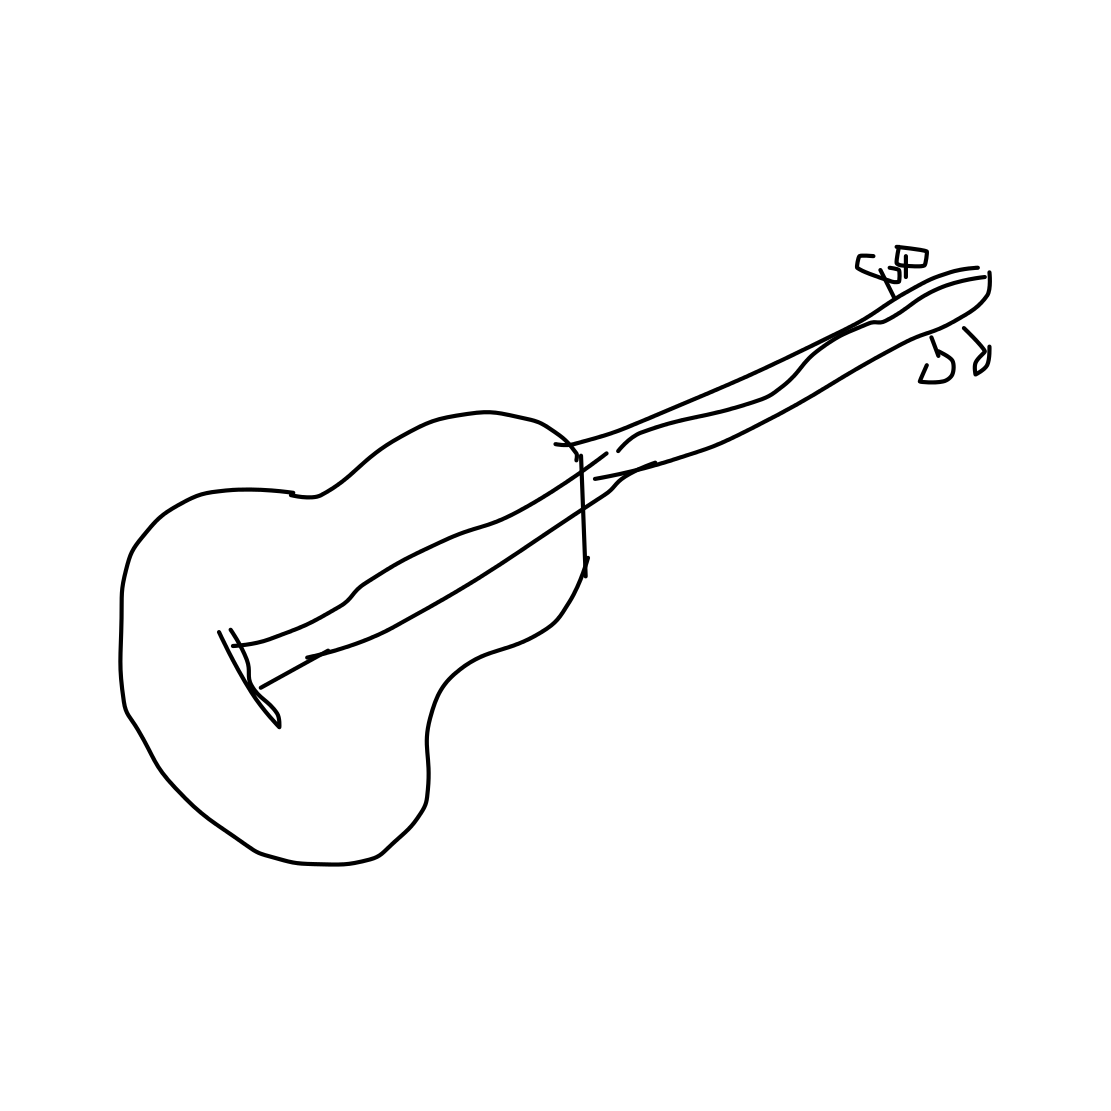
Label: guitar